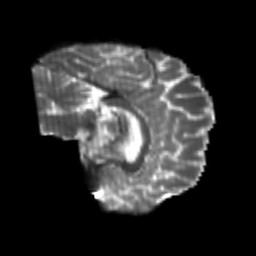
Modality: T2w
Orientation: sagittal
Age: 21
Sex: female
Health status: healthy
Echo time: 0.074 s